Question: I got confused how to separate 'JsonArray' data. I want to separate the received chat messages so it appear one by one in each bubble not in becoming into one big bubble.
What am I supposed to do, to separate the data from each other?
Can anyone please help me? Thanking you in advance.
My json part of the code:
'''
if(!content.equals("null")){
try{
JSONArray jArr = new JSONArray(content);
String messages="";
for(int i=0; i < jArr.length() ; i++){
JSONObject jObj = jArr.getJSONObject(i);
String message = jObj.getString("message");
messages += message+"
";
}
showMessage(messages, false);
}catch(JSONException e) {
// TODO Auto-generated catch block
e.printStackTrace();
}
}
else{
Toast.makeText(ChatRoom.this, "Error", Toast.LENGTH_LONG).show();
}
'''
Logcat:
'06-22 09:15:20.486: D/ADBUG(519): content: [{"firstname":"teach","message":"test"},{"firstname":"teach","message":"test"},{"firstname":"teach","message":"test"},{"firstname":"teach","message":"testing chat"},{"firstname":"teach","message":"percobaan"},{"firstname":"teach","message":"per"},{"firstname":"teach","message":"tesssssssssss"},{"firstname":"teach","message":"ddffs"},'
I want my data become like this:

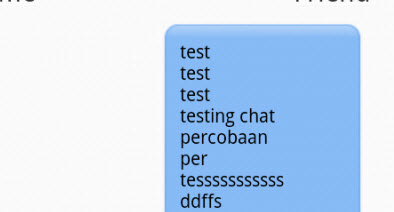
Answer: Change one line Like this:
'''
String messages="";
for(int i=0; i < jArr.length() ; i++){
JSONObject jObj = jArr.getJSONObject(i);
String message = jObj.getString("message");
showMessage(messages, false);//move it to here but not outside of 'for'
}
'''